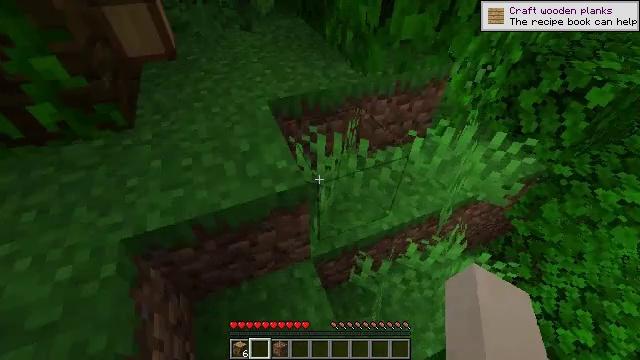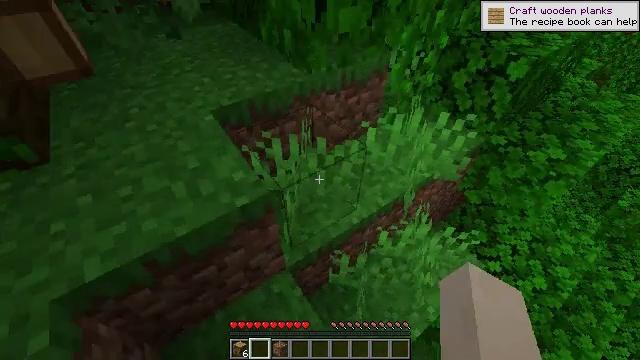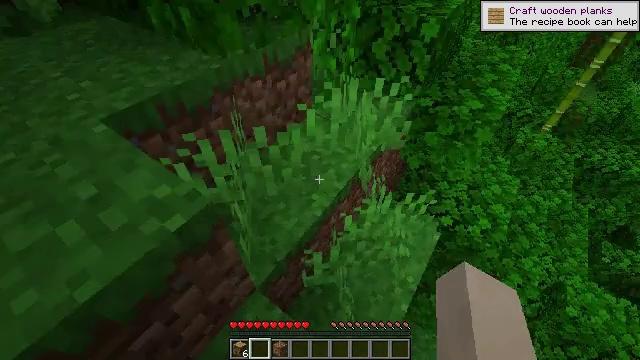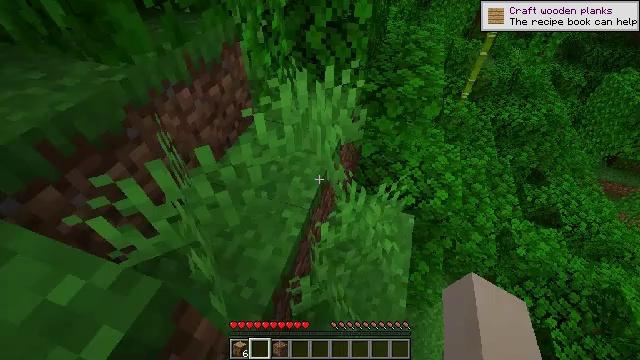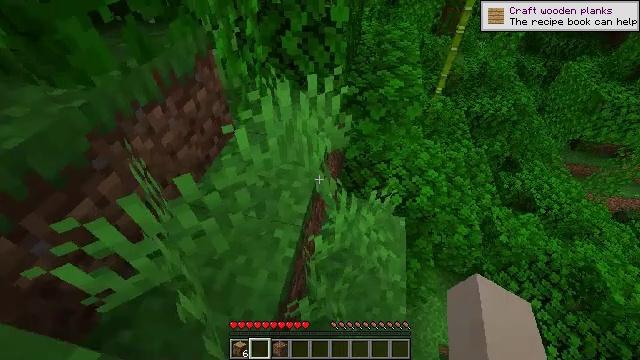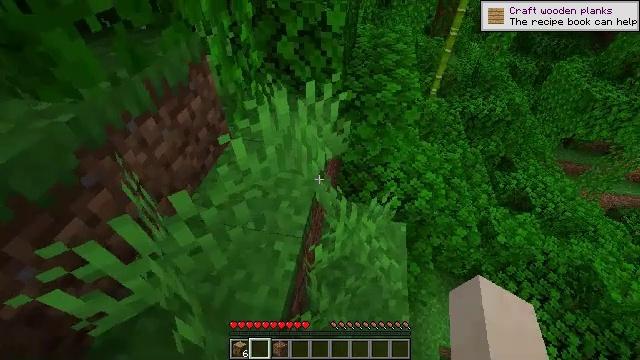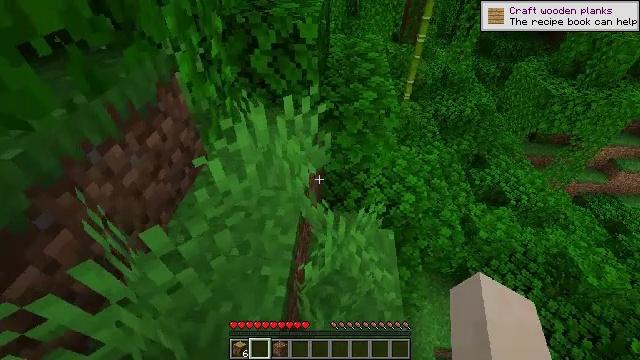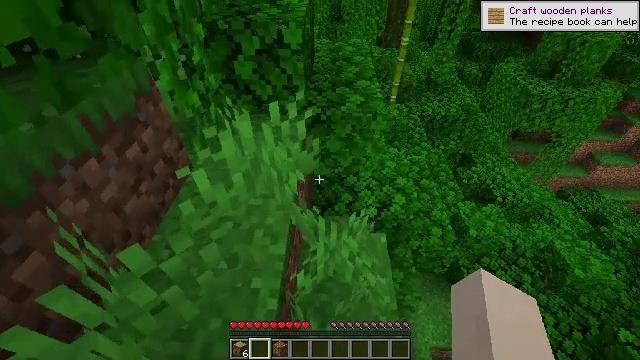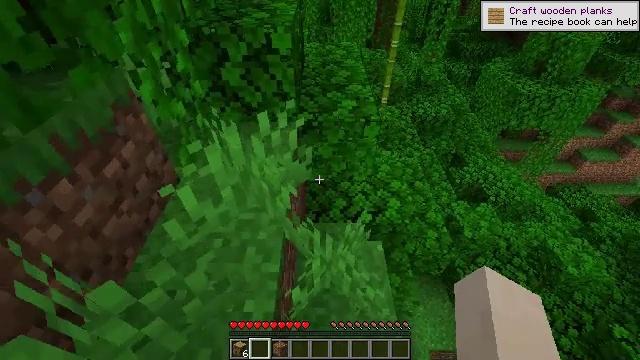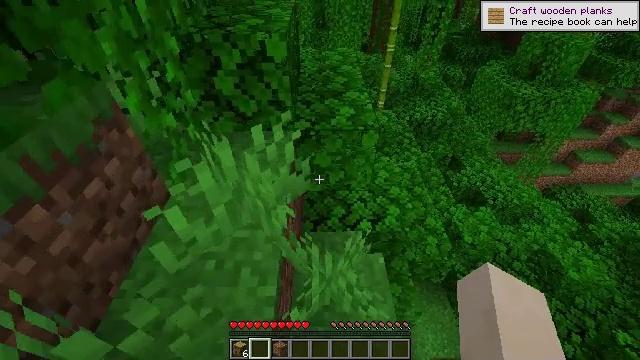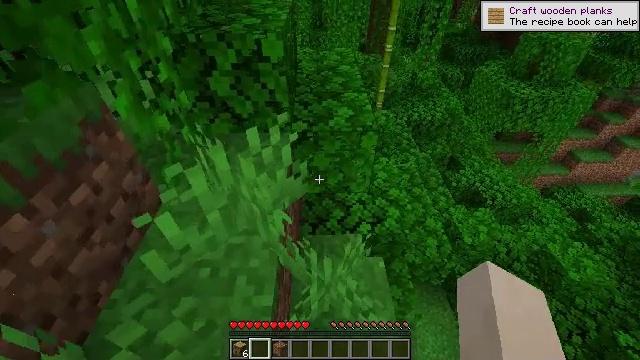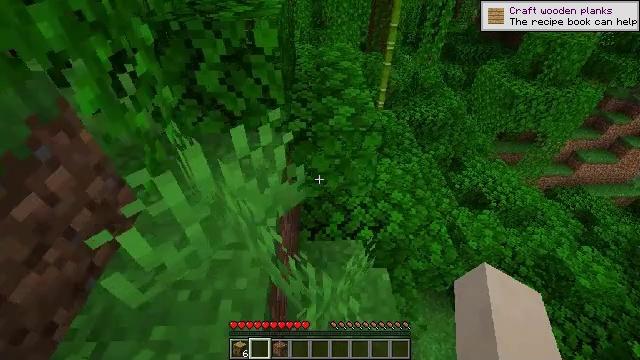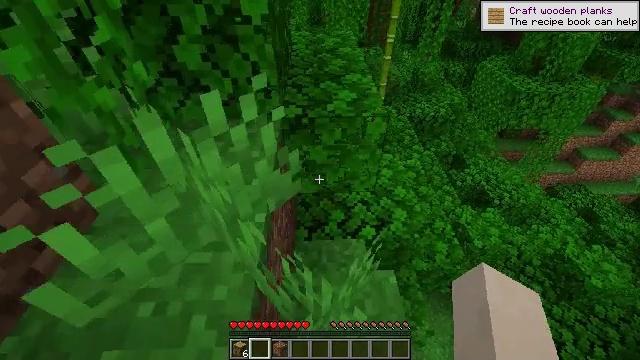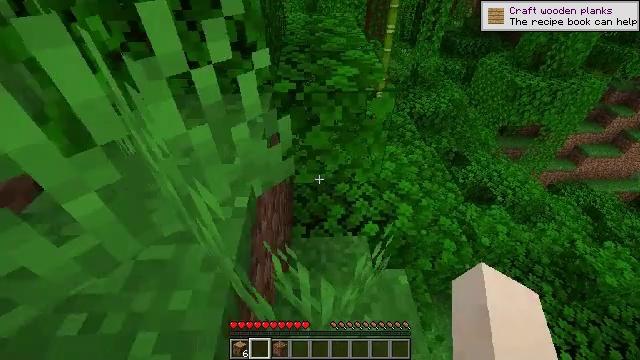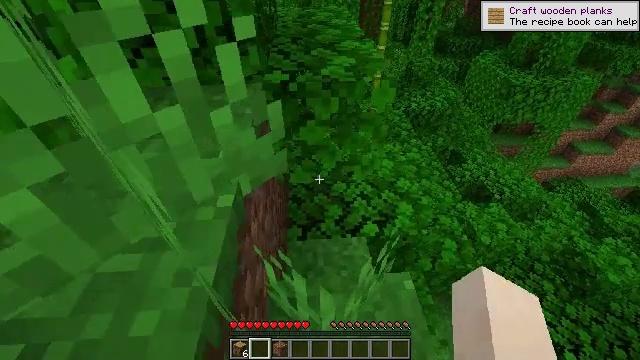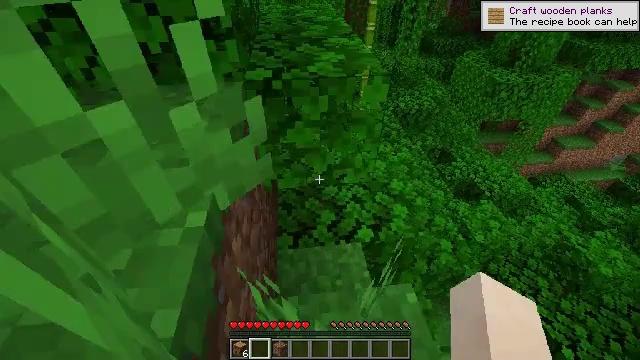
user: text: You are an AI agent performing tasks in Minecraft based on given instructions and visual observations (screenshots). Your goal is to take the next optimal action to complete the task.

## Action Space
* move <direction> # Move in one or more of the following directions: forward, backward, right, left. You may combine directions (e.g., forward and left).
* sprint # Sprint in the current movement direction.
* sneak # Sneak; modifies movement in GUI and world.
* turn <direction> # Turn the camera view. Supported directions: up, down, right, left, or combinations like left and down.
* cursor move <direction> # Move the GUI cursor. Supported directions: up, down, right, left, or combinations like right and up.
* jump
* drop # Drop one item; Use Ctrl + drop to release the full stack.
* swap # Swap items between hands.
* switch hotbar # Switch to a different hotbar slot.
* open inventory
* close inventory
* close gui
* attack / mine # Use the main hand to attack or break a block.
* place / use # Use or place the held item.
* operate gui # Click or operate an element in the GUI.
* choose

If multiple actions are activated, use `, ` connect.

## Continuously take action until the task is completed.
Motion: motion action
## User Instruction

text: Collect jungle leaves by breaking them.
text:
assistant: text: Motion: move forward, turn right
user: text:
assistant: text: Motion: move forward, turn right
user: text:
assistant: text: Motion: move forward, turn right
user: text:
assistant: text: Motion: move forward, turn right
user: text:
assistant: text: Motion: turn right
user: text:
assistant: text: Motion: turn right and up
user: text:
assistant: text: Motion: turn right
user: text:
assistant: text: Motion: move forward, turn right
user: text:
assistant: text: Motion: move forward
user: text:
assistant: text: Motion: move forward
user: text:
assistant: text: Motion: move forward
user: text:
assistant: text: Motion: move forward
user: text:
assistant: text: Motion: move forward
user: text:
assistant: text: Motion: move forward, turn right
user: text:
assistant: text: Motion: move forward, turn right
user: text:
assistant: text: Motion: move forward, turn right
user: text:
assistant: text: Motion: move forward and move right, turn right
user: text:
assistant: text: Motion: move forward and move right
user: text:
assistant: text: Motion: move forward and move right
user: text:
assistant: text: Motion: move forward and move right
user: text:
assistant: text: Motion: move forward and move right
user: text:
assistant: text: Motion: move forward and move right
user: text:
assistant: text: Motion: move forward and move right
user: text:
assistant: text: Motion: move forward and move right, turn left
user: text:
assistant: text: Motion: move forward, turn left
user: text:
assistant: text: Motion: move forward, turn left
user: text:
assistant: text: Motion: move forward, turn left and up
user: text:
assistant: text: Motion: move forward, turn left and up
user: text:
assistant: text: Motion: move forward, turn left and up
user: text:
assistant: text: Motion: move forward, turn up